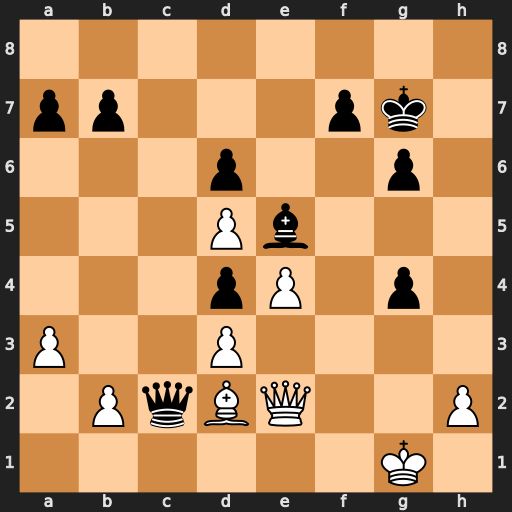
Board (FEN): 8/pp3pk1/3p2p1/3Pb3/3pP1p1/P2P4/1PqBQ2P/6K1
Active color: w
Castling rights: -
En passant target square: -
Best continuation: Bh6+ Kxh6 Qxc2